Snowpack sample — Loveland Pass, Silver Plume, Colorado, USA (1/12/25, 11:40 AM MST)
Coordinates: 39.66, -105.88
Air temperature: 7 °F
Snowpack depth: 140 cm
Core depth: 10 cm
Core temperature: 41 °F
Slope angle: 11°, slope face: 30°
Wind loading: high
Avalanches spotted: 2
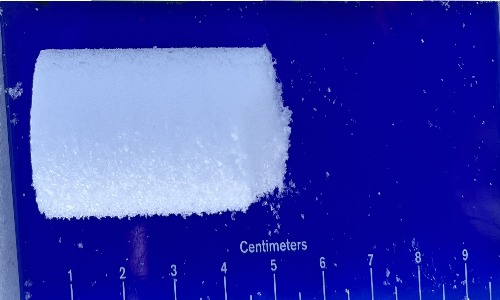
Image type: core
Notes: Pilot using slightly modified coring method that took too large segment for snow profile picturing, advised not to use in higher level models. Two avalanche on south face nearby, partially cloudy with light snow in the last 24 hours. Lots of wind loading on eastern features.